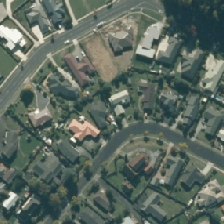
Land cover: urban_build_up